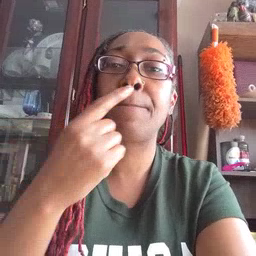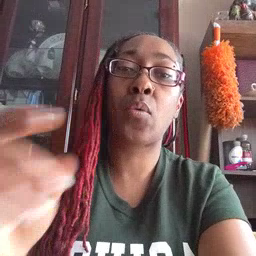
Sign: mouth